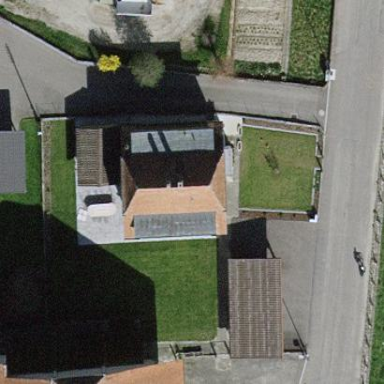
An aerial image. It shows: Gabled roof house.